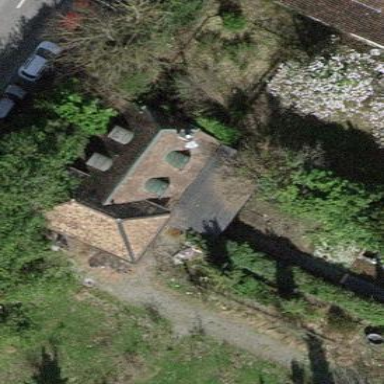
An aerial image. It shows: View of roof of building.